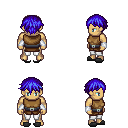
a pixel art fantasy rpg character, male body template, human, tanned skin, leather chest armor, white pants, blue short bangs hairstyle, white cloth bracers, gray slippers, four views (front, back, left, right), 2x2 character sprite sheet, small pixel art, hard edges, no anti-aliasing